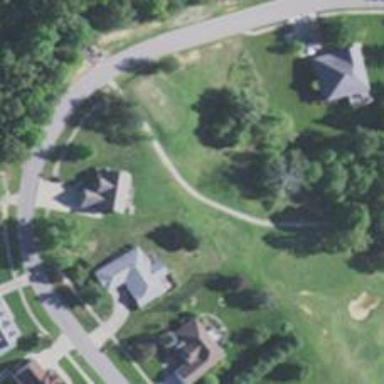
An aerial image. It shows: Service road designated as golf cart path.